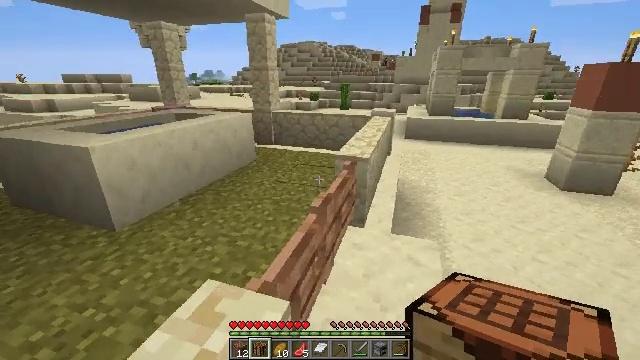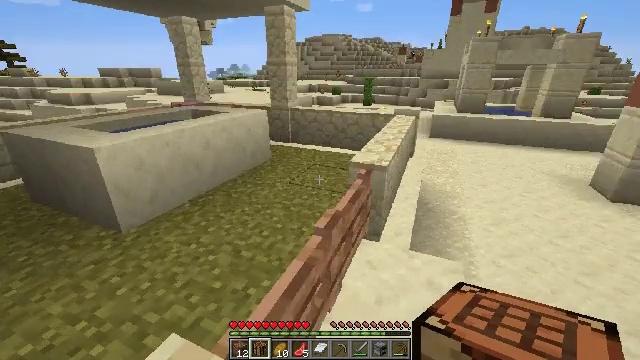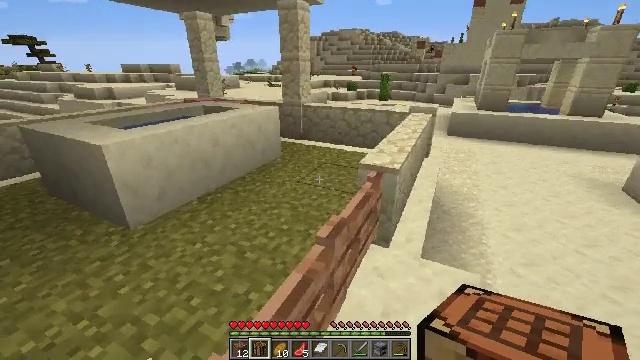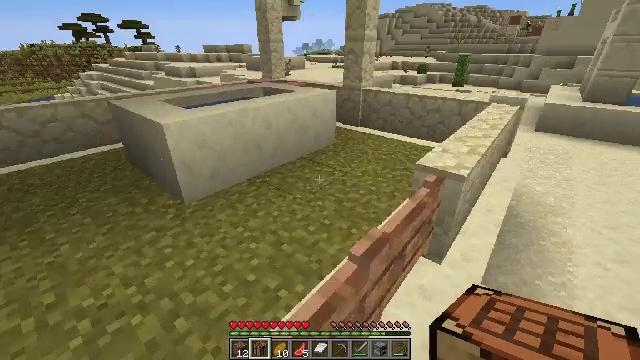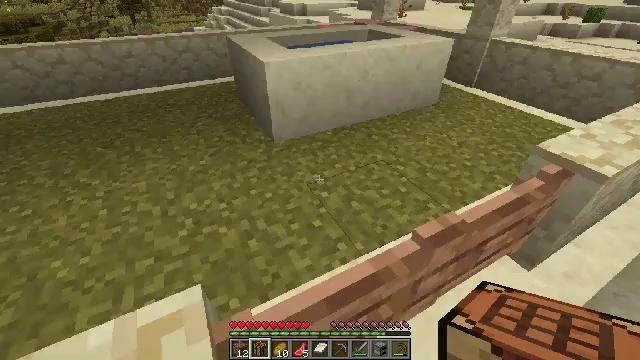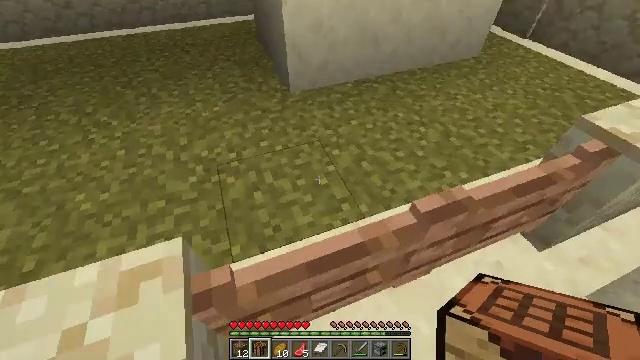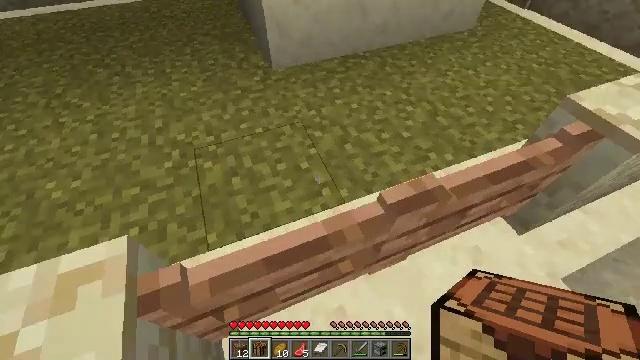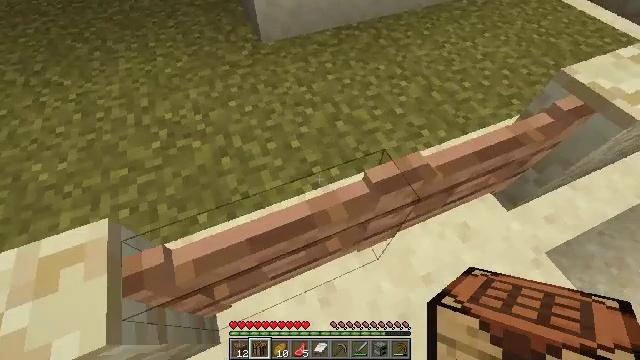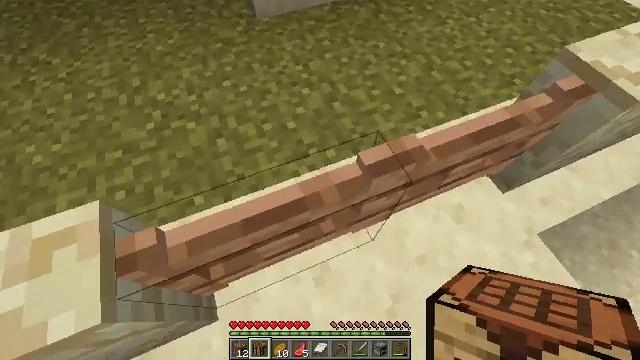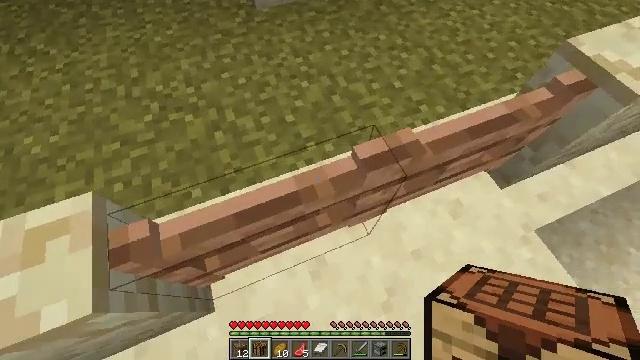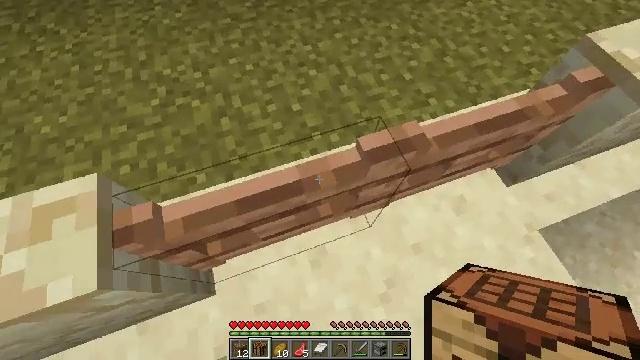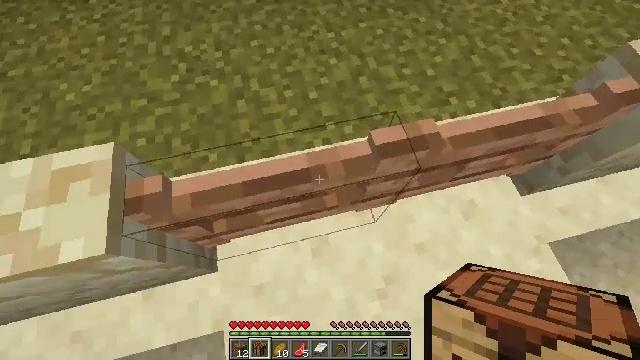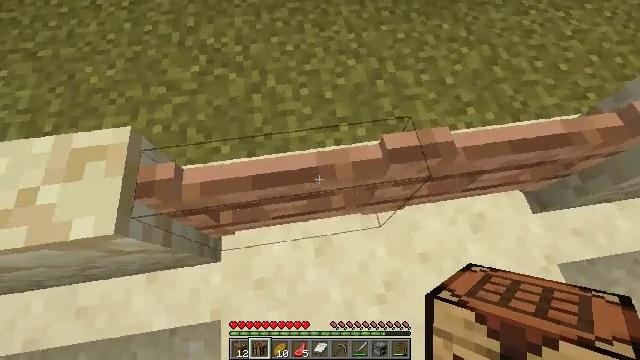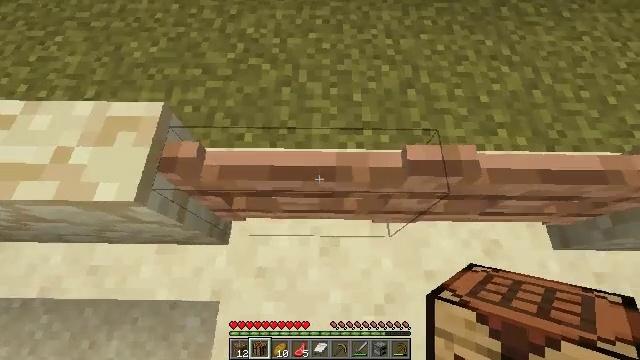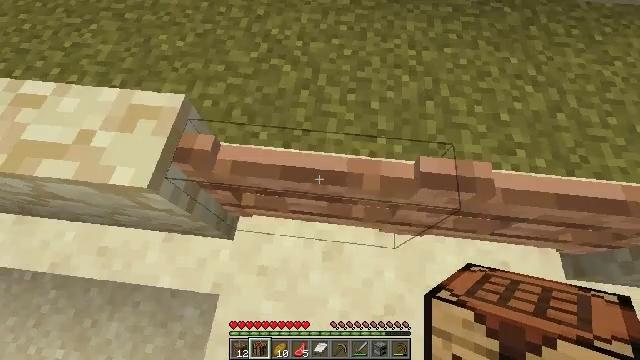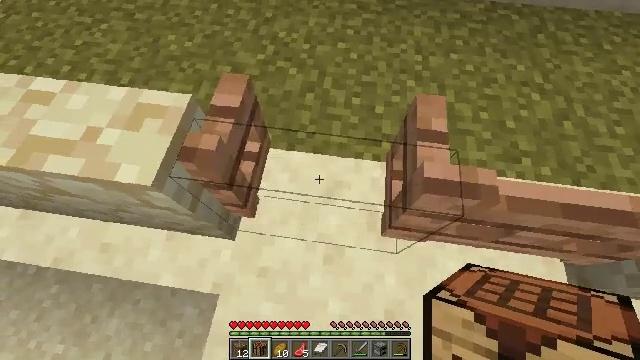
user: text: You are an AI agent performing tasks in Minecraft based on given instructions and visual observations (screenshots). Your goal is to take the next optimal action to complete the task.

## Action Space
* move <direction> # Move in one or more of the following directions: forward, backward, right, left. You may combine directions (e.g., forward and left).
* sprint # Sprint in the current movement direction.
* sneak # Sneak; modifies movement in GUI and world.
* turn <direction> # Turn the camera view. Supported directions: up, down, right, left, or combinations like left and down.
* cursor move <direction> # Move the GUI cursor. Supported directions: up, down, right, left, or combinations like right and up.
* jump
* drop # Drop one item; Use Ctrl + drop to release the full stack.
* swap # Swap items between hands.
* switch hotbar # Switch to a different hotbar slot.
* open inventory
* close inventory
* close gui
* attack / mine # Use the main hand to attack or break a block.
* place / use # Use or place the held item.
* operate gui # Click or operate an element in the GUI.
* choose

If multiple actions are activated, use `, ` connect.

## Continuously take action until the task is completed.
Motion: motion action
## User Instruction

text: Mine the jungle fence gate for materials.
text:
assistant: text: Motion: move forward and move right, turn left and down
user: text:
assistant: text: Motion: move forward, turn left
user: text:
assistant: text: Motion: move forward, turn left and down
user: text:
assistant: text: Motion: move forward, turn left and down
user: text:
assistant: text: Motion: move forward, turn left and down
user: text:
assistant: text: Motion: move forward, turn down
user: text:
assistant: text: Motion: turn down
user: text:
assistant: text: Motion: turn down
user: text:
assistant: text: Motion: turn down
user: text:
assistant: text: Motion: turn left and down
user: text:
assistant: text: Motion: turn left and down
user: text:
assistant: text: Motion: turn left
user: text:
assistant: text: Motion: turn left
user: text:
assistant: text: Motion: turn left
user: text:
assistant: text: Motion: turn left, use / place
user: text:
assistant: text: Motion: use / place
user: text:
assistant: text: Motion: use / place
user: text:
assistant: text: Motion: move forward and move left, turn right and up, use / place
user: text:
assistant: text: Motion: move forward and move left, turn left
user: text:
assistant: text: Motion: move forward and move left
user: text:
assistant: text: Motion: move forward
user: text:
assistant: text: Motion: move forward
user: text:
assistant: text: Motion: move forward
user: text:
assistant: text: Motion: move forward
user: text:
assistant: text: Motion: move forward
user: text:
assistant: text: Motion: move forward
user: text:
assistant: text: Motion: move forward, turn right and up
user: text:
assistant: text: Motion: move forward, turn right
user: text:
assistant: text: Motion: move forward, turn right
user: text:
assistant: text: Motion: move forward